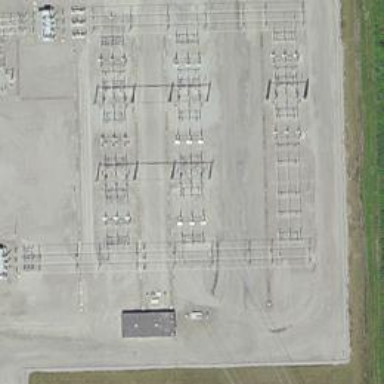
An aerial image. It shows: Switch for power supply.